Question: I would like to create Design QR codes with Java.
Design QR codes may contain a logo in form of a graphic. Here's an example for such designed codes.

How to create such QR codes?
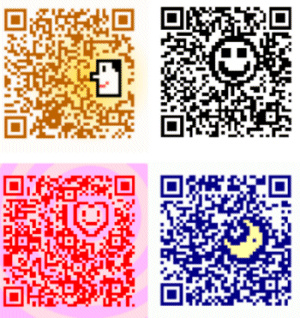
Answer: I just found a software that makes it possible to create such QR codes.
> There's a different way to put pictures in QR codes. Instead of
scribbling on redundant pieces and relying on error correction to
preserve the meaning, we can engineer the encoded values to create the
picture in a code with no inherent errors, like these:

The software is developed in Go and available via <URL>
The author describes it en detail under
<URL>
Alternatives are e.g. Awesome QR:
<URL>